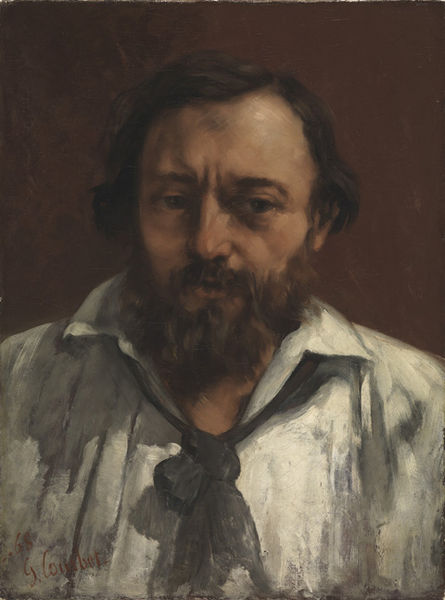
Titel: Bildnis des Dichters Pierre Dupont
Künstler: Gustave Courbet
Standort: Karlsruhe
Institution: Staatliche Kunsthalle Karlsruhe
Schlagwörter: blau, dunkel, gemälde, mann, schatten, weiß, ocker, see, braun, bunt, frankreich, frisur, grau, hintergrund, licht, mund, nase, ohr, profil, schwarz, stirn, blick, rot, tuch, malerei, schleife, bart, hemd, augen, band, bluse, falten, gesicht, knoten, kragen, vollbart, bildnis, herr, portrait, porträt, signatur, öl, haare, realismus, augenbrauen, frontal, kontrast, ohren, scheitel, halsband, farbe, van gogh, ausdruck, arbeiter, wild, blue, folds, men, oil, red, white, black, blouse, collar, dark, dress, duktus, face, falte, france, gray, grey, hair, nose, old, painting, sleeve, wall, krawatte, ernst, seitenscheitel, grimmig, halstuch, brown, nachdenklich, hemdkragen, jahreszahl, selbstporträt, masche, unten, courbet, relaismus, selbstbildnis, stirnfalten, leinwand, stirnfalte, kravatte, selbstportrait, schlips, männlich, portät, sad, flesh, man, skin, rotbraun, background, ear, head, pinselstriche, eyes, male, niederländer, locker, light, drawing, bust, expression, gaze, look, color, impressionism, shadow, brow, mouth, realism, realist, scarf, wrinkles, illustration, sketch, beard, french, old man, cravat, kurzhaarfrisur, smile, sailor, tie, dirt, human, jahrhundert, brown hair, neck, shoulder, gebräunt, front, art, nineteenth century, signature, artist, bald, ears, painter, study, eye, shield, lips, stare, canvas, paint, simple, cheek, eyebrows, plain, forehead, shirt, glance, bow, angry, eyebrow, strokes, zerzaust, bowtie, gustave, mustache, moustache, dirty, ocka, image, self, self portrait, pensive, glare, sorgenfalten, frown, touch, european, tired, fat, post-impressionist, wrinkle, bags, nt, 1900, 19th century, 68, bard, 19., schaut, dressed, 18th century, torso, bear, brows, necktie, nineteenth, older, psyche, smock, facial hair, signed, oils, abraham lincoln, emotional, wrinkled, knot, frustrated, anxious, furrowed brow, portrair, white shirt, cheeck, tuch+, mascherl, open-necked shirt, red brown, caucasian, open mouth, middle-aged, scruffy, weathered, black tie, furrowed, autography, scrown, tight, shaggy, ressed, afltne, autoportret, jhdfskjf, kldjflskd, anncious, pld, buttonup, bropwn, camiseta, brownish, neves, nerves, karuso, pavarotti, zerzausst, wrinkled brow, 남자의 초상화, 붉은 배경, 셔츠, 리본, 수염, 초상화, 인물화, 인물, 그림, 유화, brownish+